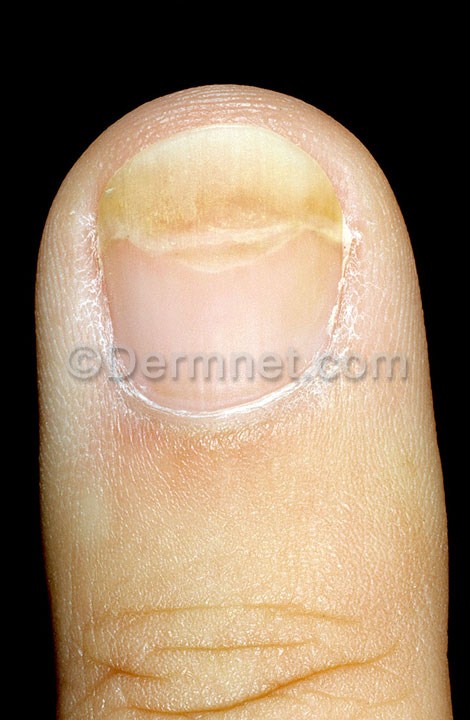
Disease: Nail Fungus and other Nail Disease